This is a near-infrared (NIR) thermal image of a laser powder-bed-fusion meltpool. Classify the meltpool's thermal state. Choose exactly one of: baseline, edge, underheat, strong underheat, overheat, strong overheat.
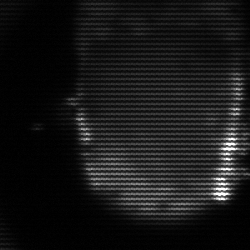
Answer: baseline